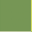
Piece: xx